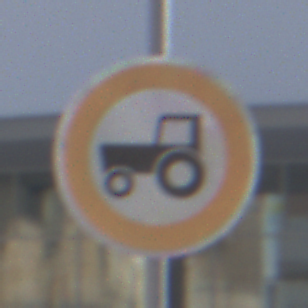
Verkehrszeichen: VerbotKraftfahrzeugeZuegeNichtSchneller25
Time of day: MorningAfternoon
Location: Outdoor (Urban)
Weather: Clear
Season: NotSpecified
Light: Natural